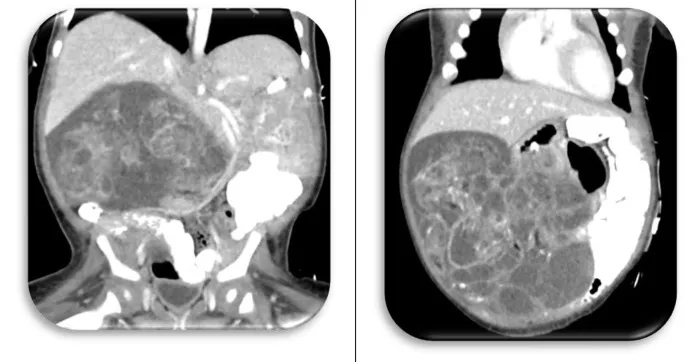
CT scan of Gastric Teratoma.
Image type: radiology (ct)